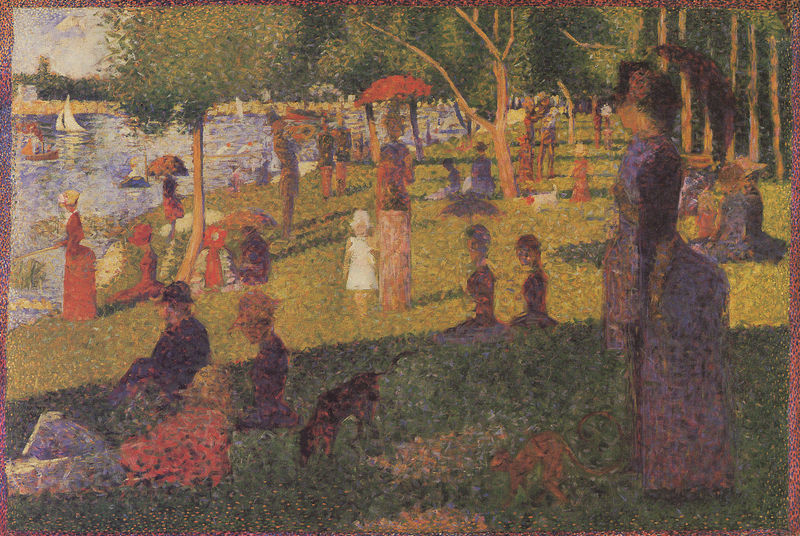
Titel: Un dimanche apres-midi à l'île de la Grande Jatte
Künstler: Georges Pierre Seurat
Standort: New York (New York)
Institution: The Metropolitan Museum of Art
Schlagwörter: baum, blau, dunkel, mann, schatten, wasser, baumstämme, bäume, fluss, frauen, gelb, grün, impressionismus, menschen, mädchen, see, sitzen, ufer, braun, damen, frau, hell, hut, hüte, kleid, kleider, licht, männer, orange, schwarz, weiss, gras, hund, hunde, park, rot, schirm, sonnenschirm, wiese, gesellschaft, blicke, stehen, spiegelung, insel, rosa, boot, boote, kinder, segel, segelboot, sommer, wellen, liegen, divisionismus, röcke, hosen, pointilismus, farbe, lila, violett, idylle, picknick, böschung, gründ, segelboote, punkte, katze, spaziergang, form, schirme, macke, schemenhaft, sonntag, mensche, seurat, signac, spaziergänger, parallelen, grundfarben, paare, pointillismus, sonnenschirme, paul signac, pünktchen, poinitilismus, buntfarben, bathers, picnic, recreation, pointilism, paul seurat, ein sonntagnachmittag, grand jatte, seignac, sonneschirme, sonntagnachmittag